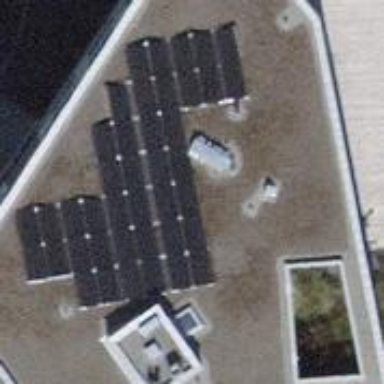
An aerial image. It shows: Solar power generator with photovoltaic panels.